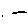
Label: line